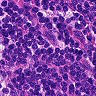
Metastatic tissue present: no